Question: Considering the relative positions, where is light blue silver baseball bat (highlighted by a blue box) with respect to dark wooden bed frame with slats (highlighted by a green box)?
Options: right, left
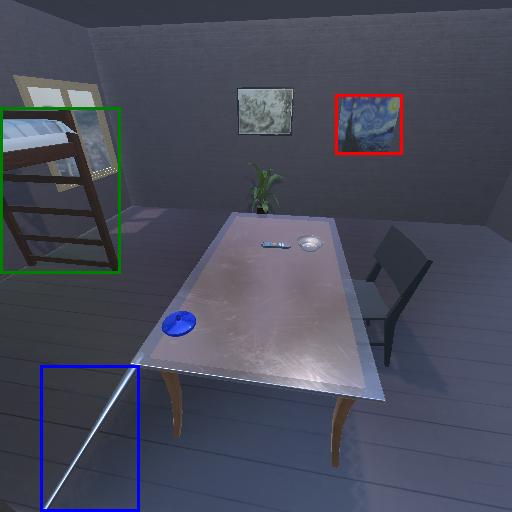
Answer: right